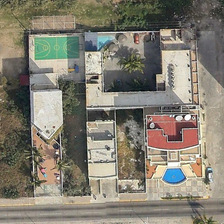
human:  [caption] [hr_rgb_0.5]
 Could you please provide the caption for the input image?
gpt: there is a basketball court in the back of the house .

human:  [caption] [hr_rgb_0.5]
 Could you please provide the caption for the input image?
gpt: there is an outdoor swimming pool in front of the red roof .

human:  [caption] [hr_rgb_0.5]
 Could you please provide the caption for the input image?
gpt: there is an outdoor swimming pool in front of the red roof .

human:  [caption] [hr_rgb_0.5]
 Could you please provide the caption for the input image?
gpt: there is a basketball court in the back of the house .

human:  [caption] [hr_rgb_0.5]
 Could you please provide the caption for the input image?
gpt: there is a basketball court in the back of the house .